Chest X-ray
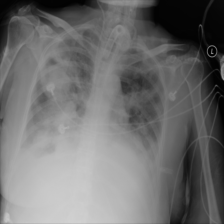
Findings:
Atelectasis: negative
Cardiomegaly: negative
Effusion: positive
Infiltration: negative
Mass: negative
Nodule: negative
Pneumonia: negative
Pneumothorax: negative
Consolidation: negative
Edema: negative
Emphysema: negative
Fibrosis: negative
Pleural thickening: negative
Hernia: negative